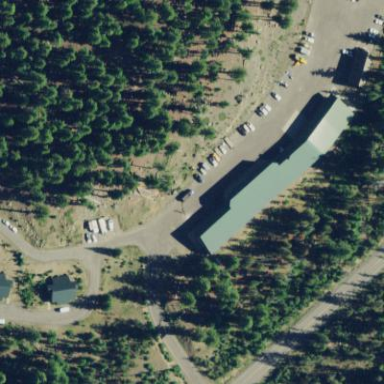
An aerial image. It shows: Service building.